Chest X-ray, PA view. Patient: 23 years old, sex M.
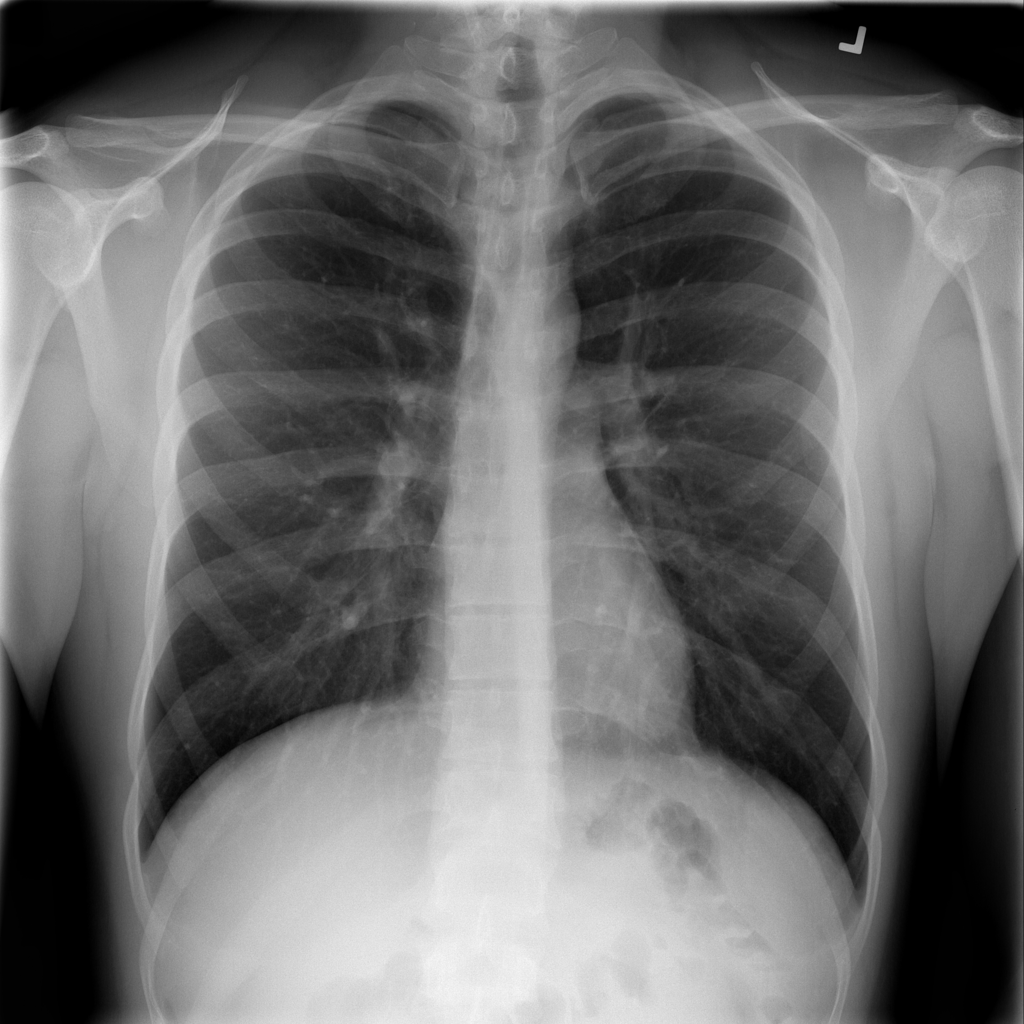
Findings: No Finding